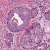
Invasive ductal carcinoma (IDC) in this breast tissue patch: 0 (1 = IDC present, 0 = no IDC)